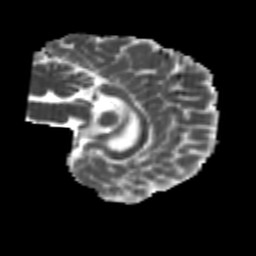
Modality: MD
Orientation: sagittal
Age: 20
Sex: female
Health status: healthy
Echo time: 0.074 s